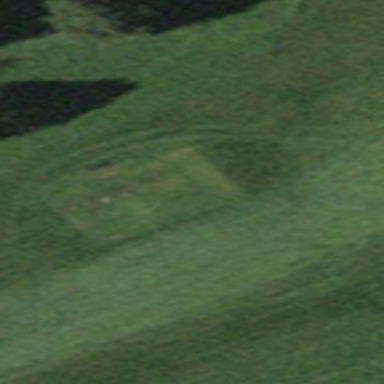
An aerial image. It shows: Grass area designated as golf tee.